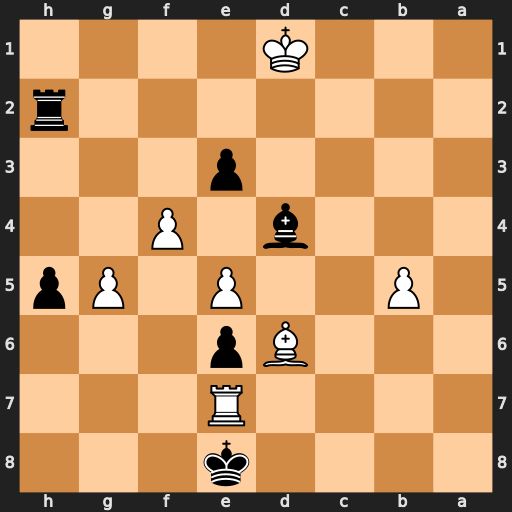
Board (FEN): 4k3/4R3/3Bp3/1P2P1Pp/3b1P2/4p3/7r/3K4
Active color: b
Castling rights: -
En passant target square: -
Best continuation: Kd8 Rc7 e2+ Ke1 Bf2+ Kxe2 Bb6+